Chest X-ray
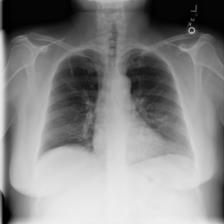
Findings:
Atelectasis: negative
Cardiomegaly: negative
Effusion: negative
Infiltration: negative
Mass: negative
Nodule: negative
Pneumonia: negative
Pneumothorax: negative
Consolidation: negative
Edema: negative
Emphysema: negative
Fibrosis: negative
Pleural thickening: negative
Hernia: negative